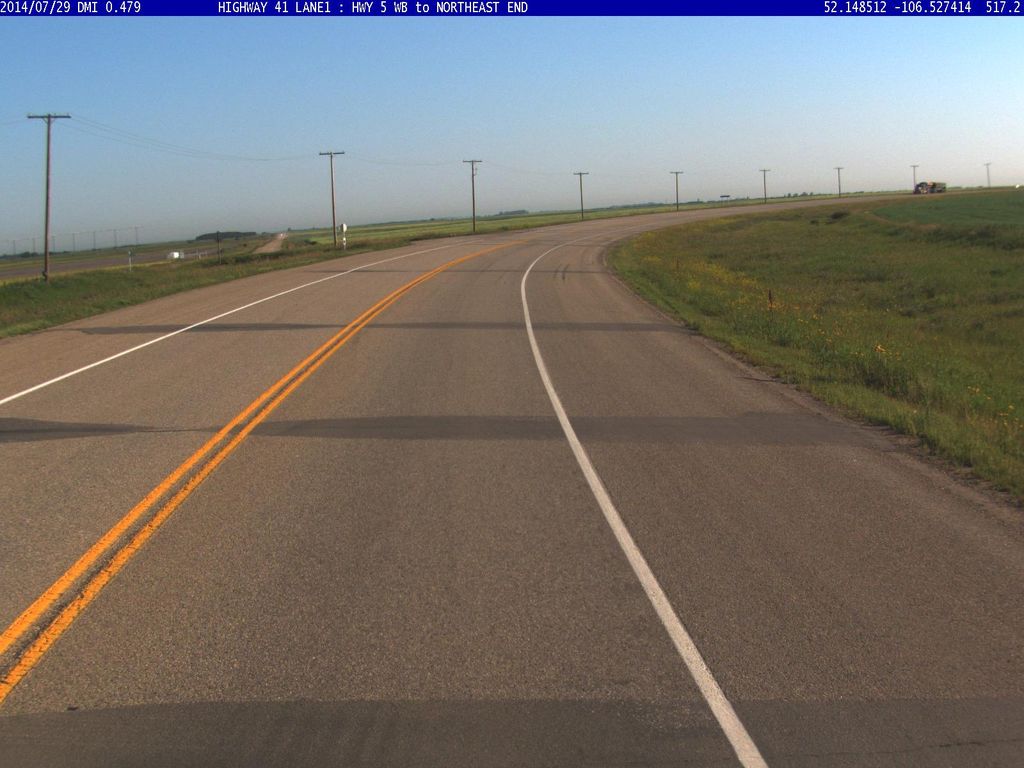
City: saskatoon